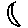
Label: moon